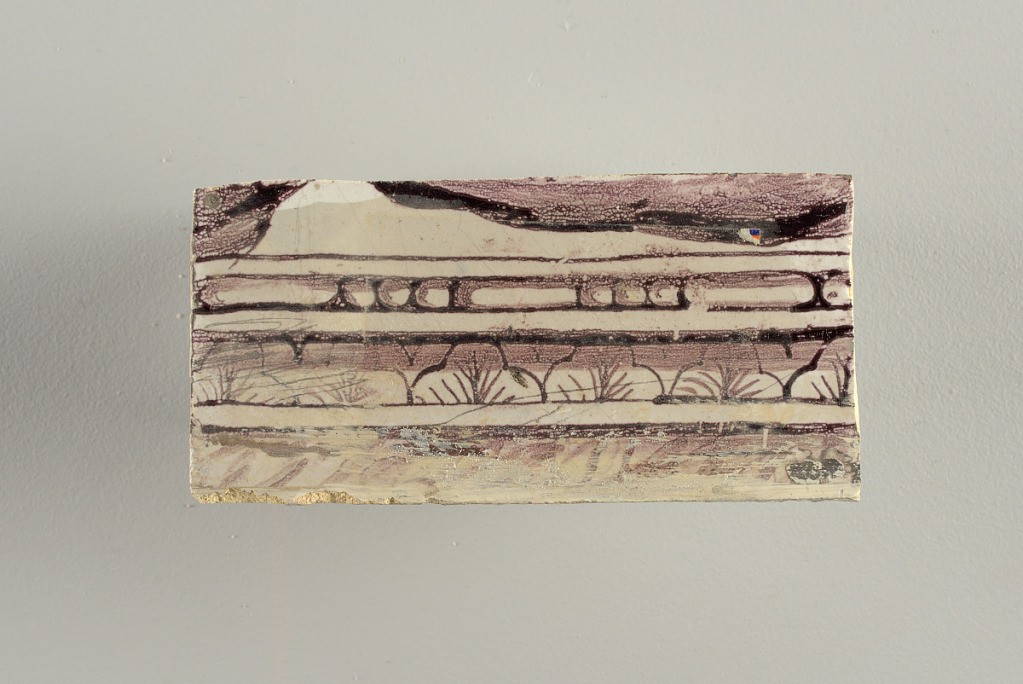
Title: Wall facing
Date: ca. 1725
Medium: tin-glazed earthenware, underglaze
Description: Two vertical rectangles, twenty-three tiles high.  A) Nine tiles wide at top; seven tiles wide at bottom.  B) Ten and one-half tiles wide.

Arabesque design of foliage.  A) with centered figure of Justice under a canopy.  B) with centered urn.